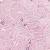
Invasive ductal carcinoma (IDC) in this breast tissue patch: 0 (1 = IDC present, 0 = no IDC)